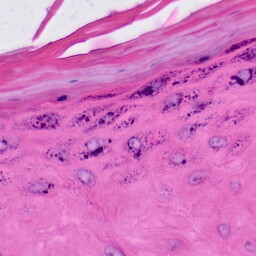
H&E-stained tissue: Skin